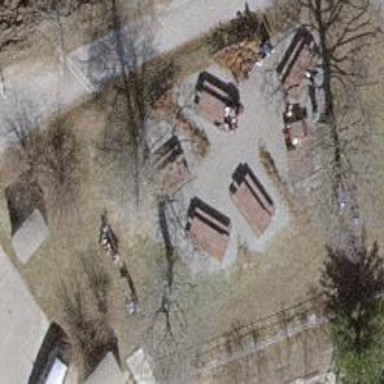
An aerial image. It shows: Picnic table located in leisure land area.